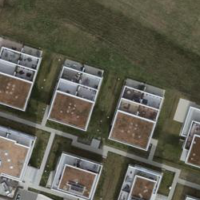
EUNIS habitat code: 25
Species observed at this site:
Buteo buteo
Echium vulgare